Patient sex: M
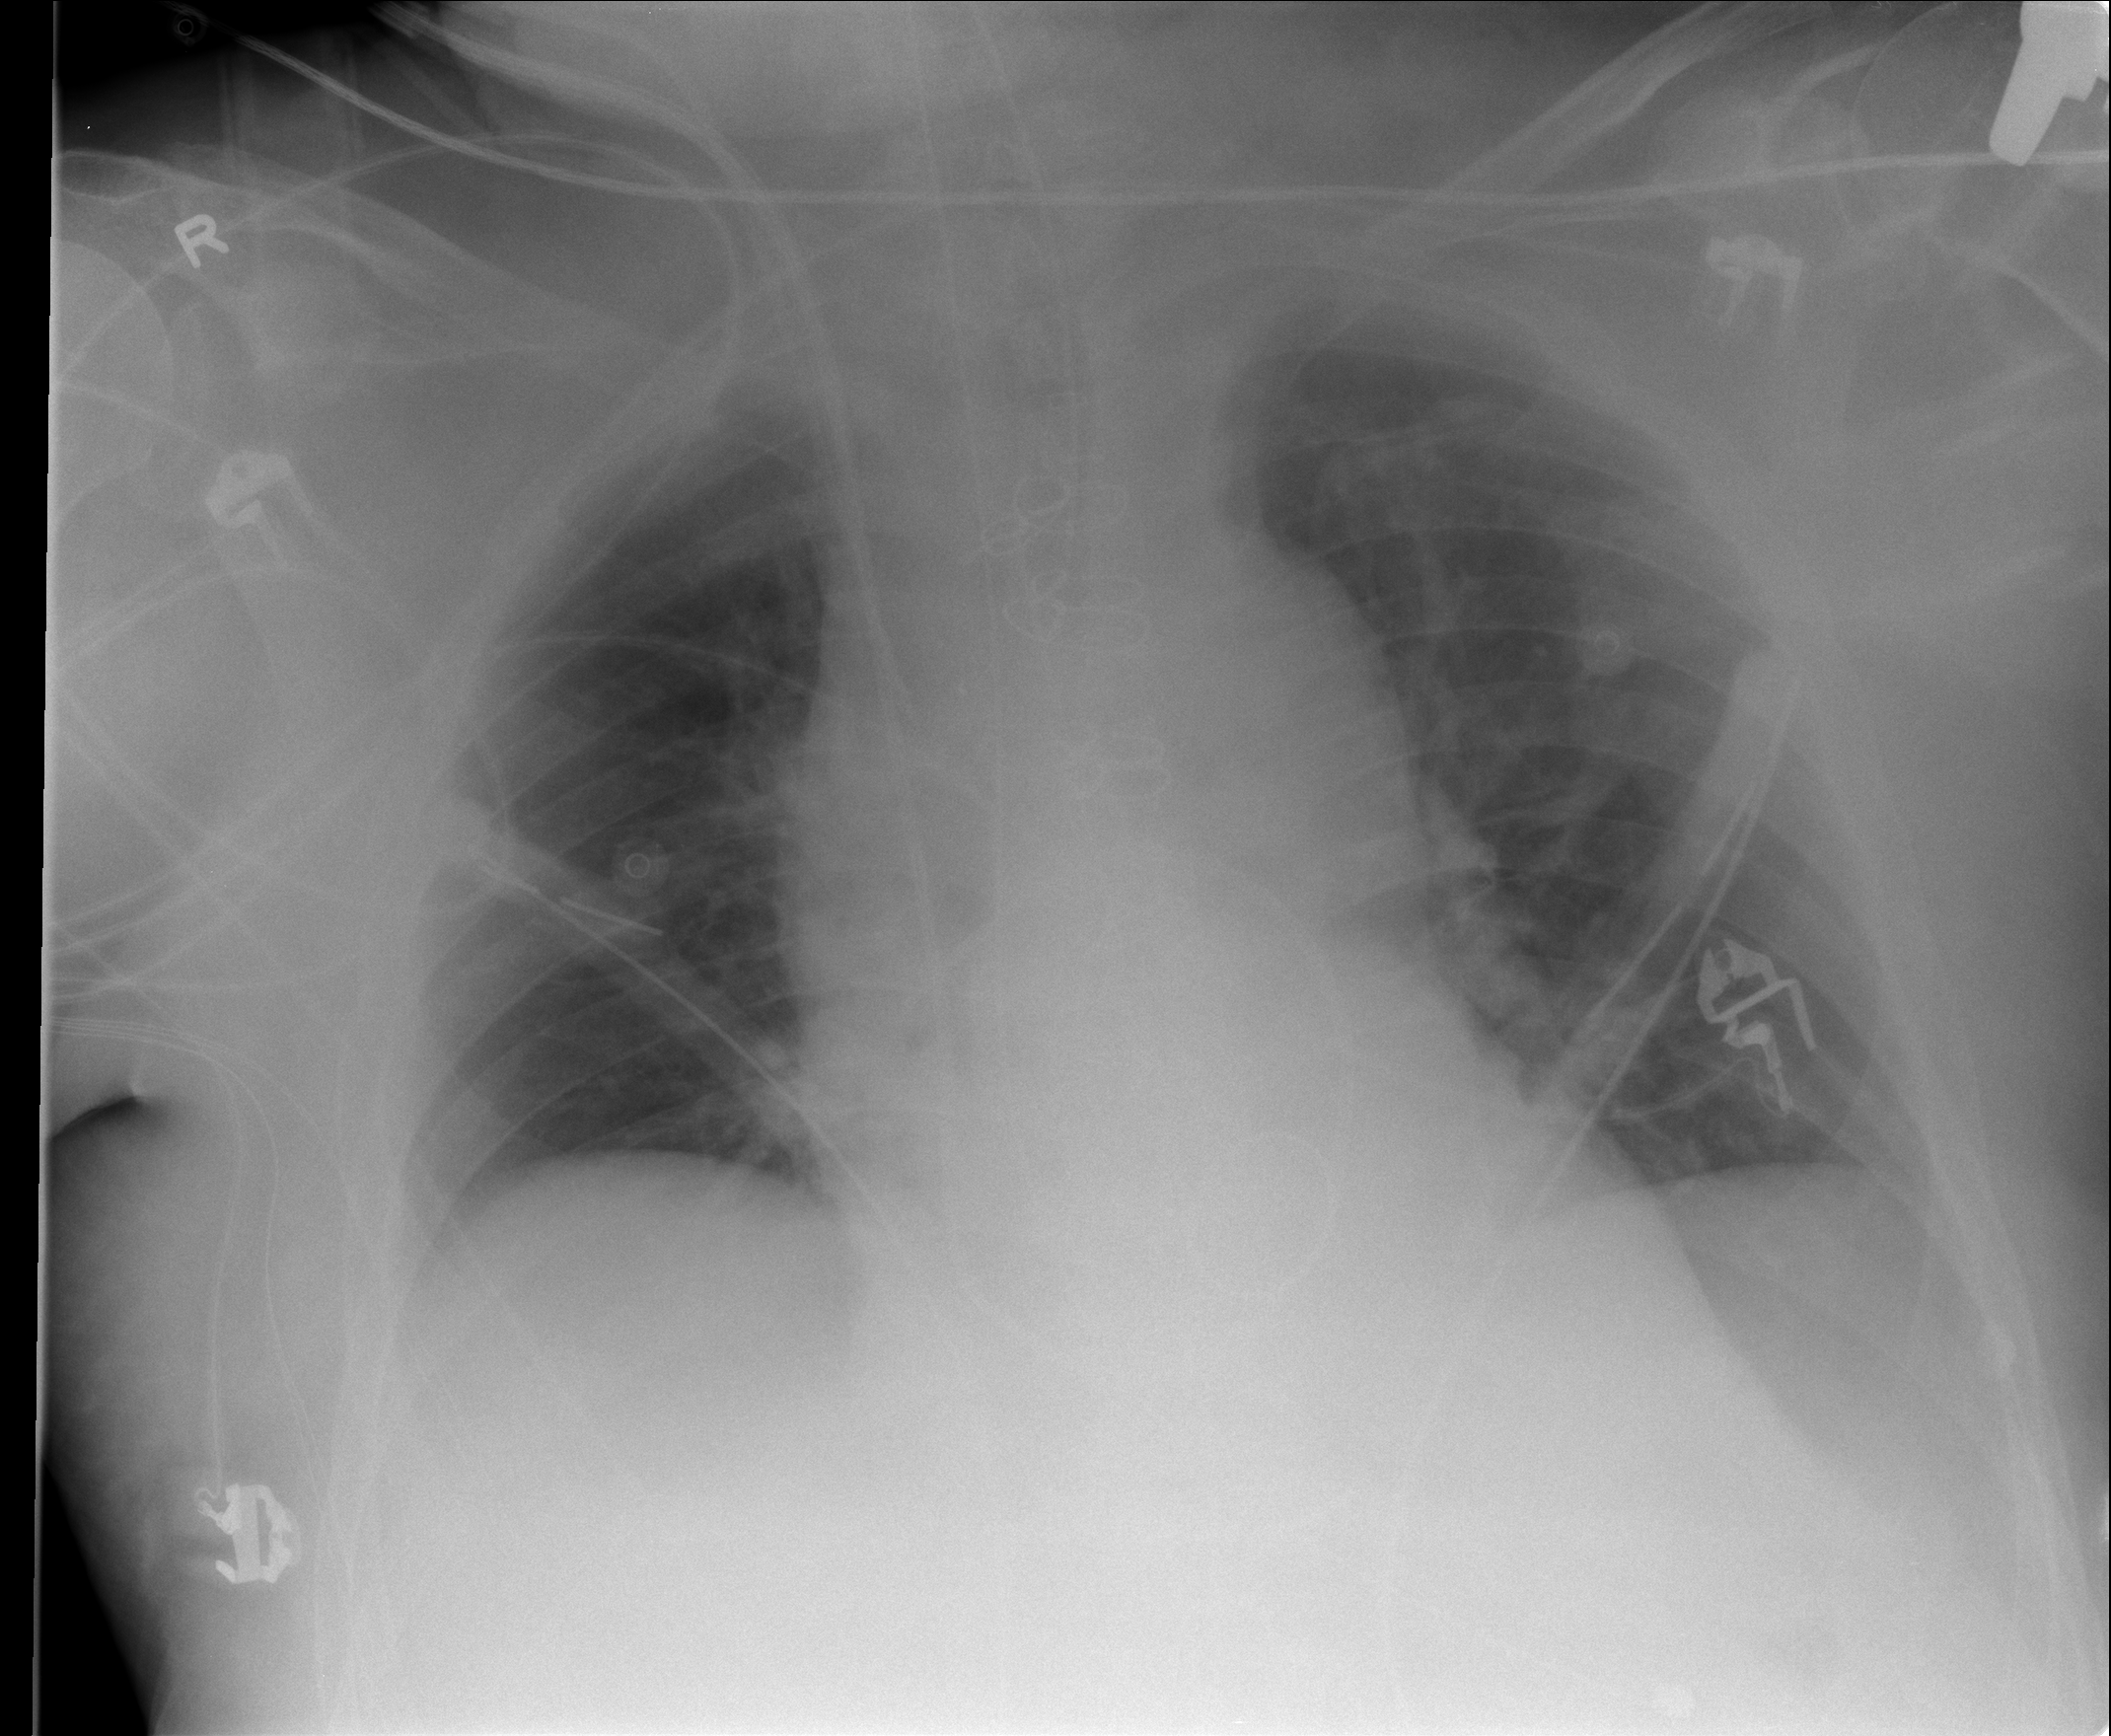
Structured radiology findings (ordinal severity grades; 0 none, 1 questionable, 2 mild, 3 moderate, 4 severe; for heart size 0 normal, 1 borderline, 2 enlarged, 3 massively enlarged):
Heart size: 1
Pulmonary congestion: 0
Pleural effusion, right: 0
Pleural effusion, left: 0
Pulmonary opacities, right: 0
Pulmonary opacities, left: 2
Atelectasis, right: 0
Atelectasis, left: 2